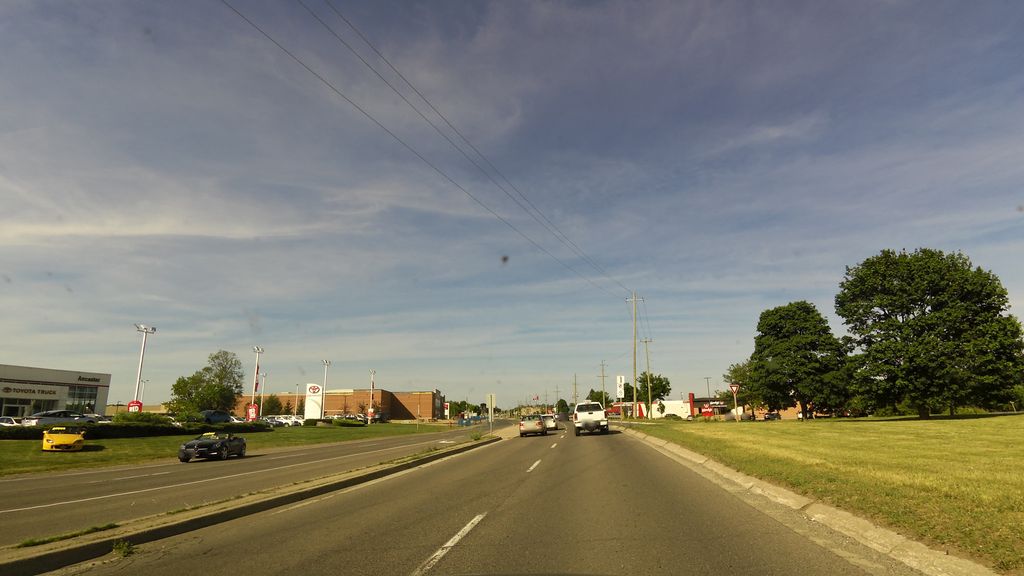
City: hamilton